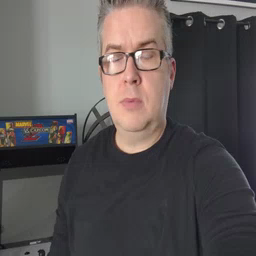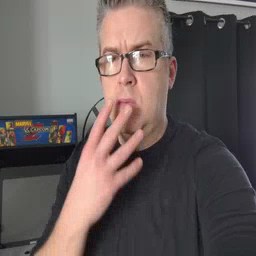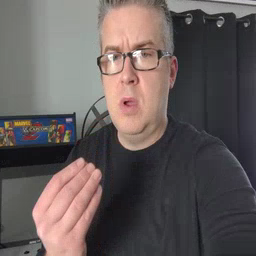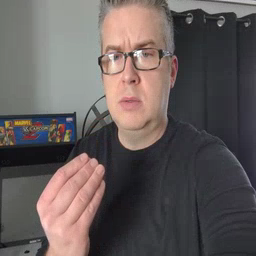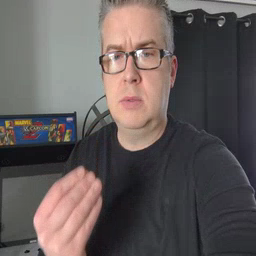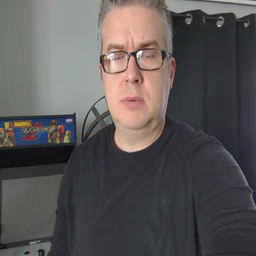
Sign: wet